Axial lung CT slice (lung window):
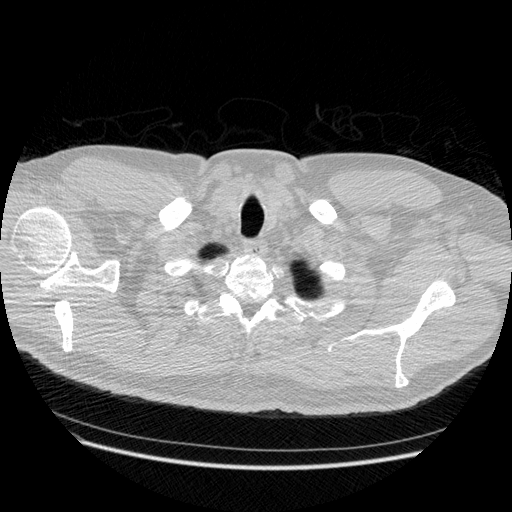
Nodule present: no